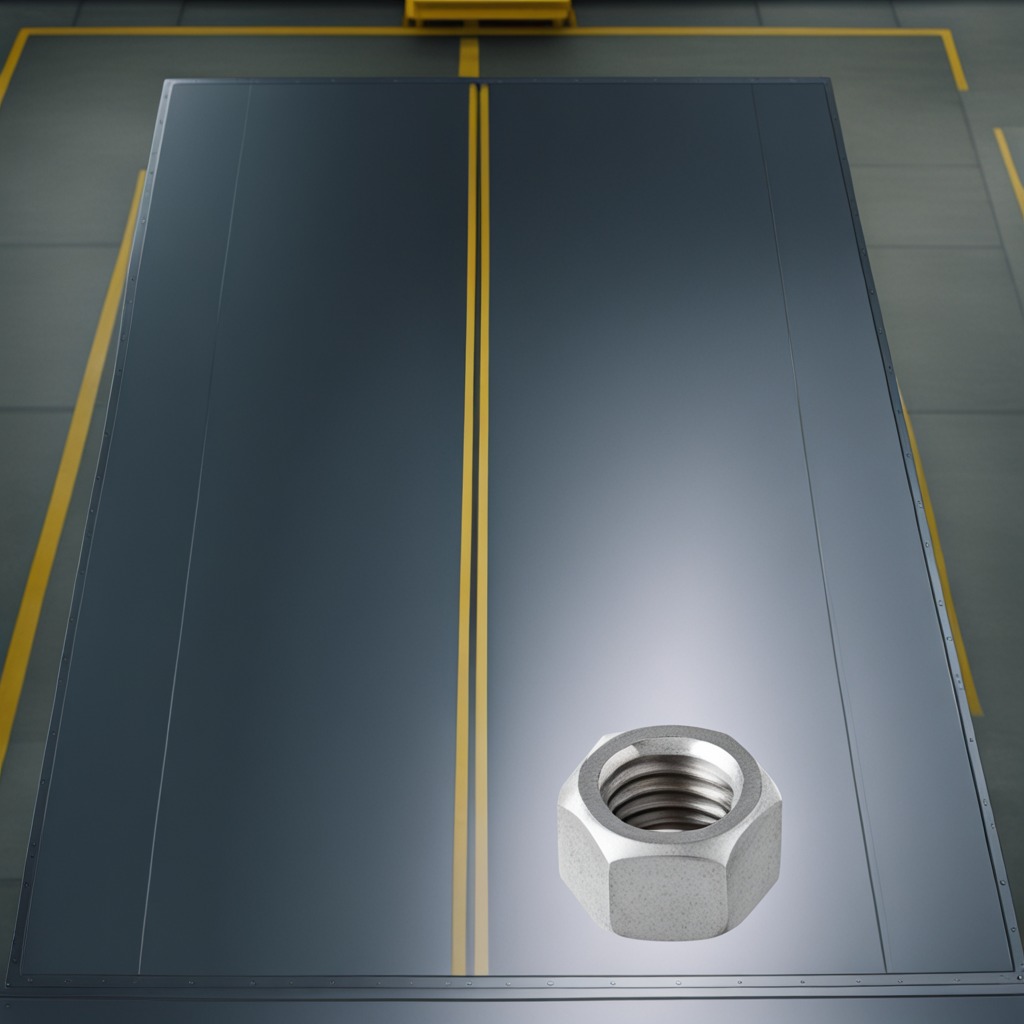
A metal nut is lying on a toolbox surface in an airplane hangar workshop.